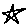
Label: star